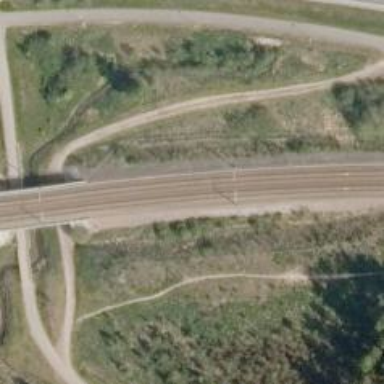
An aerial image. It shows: Railway signal with catenary mast.